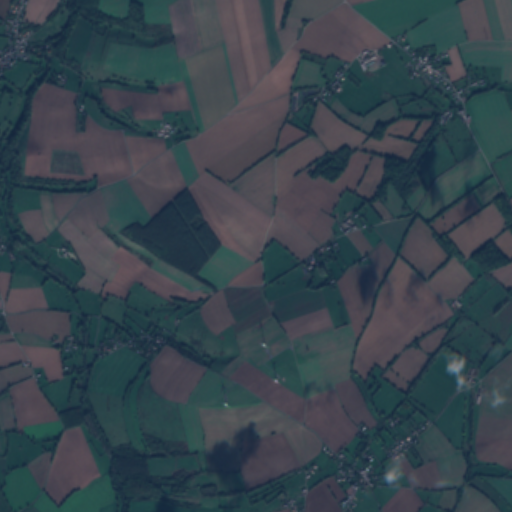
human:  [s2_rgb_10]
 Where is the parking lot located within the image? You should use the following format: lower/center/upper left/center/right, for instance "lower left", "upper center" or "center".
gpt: The parking lot is located in the upper right of the image.
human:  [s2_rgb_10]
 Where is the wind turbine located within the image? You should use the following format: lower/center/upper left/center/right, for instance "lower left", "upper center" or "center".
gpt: The wind turbine is located in the lower center of the image.
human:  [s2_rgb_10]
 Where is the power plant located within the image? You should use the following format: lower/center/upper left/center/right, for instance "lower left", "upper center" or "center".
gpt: There is no power plant in the image.